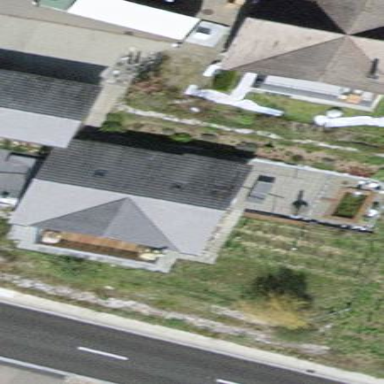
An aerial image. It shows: Gabled roofed house.